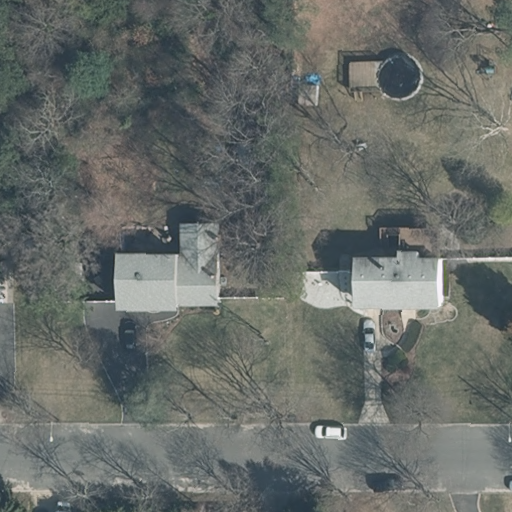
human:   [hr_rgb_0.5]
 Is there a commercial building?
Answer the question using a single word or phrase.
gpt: no

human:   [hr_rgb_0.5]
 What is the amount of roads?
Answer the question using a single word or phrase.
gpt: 1

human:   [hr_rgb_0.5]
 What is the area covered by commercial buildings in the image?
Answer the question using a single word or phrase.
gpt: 0m2

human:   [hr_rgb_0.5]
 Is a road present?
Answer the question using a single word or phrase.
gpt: yes

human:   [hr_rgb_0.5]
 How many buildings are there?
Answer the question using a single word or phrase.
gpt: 2

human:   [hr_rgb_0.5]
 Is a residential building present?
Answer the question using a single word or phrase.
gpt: yes

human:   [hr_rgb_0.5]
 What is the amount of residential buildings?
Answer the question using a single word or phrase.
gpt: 2

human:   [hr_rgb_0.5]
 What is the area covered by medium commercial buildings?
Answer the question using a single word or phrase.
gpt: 0m2

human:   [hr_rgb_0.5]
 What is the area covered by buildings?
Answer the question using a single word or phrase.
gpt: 471m2

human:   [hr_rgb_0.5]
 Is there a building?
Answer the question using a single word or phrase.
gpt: yes

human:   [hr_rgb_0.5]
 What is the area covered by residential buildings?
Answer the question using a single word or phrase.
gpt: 471m2

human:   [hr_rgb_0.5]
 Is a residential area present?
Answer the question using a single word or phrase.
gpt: yes

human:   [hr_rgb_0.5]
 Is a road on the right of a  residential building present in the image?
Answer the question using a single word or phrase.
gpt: no

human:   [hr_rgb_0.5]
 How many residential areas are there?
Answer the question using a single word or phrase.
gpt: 1

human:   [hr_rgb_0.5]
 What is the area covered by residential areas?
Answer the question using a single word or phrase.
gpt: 9196m2

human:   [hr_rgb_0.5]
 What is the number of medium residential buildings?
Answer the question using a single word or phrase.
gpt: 2

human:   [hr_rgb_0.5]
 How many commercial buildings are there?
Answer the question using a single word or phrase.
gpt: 0

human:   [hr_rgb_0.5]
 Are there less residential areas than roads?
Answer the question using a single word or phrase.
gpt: no

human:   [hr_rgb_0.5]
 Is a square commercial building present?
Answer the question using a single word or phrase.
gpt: no

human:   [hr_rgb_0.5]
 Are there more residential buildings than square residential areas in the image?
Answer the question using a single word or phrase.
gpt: yes

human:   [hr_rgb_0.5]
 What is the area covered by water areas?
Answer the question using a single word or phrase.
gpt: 0m2

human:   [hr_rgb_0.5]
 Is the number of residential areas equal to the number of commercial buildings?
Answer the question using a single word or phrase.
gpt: no

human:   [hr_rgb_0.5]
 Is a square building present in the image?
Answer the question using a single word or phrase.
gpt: no

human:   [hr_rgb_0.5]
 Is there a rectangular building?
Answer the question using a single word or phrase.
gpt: no

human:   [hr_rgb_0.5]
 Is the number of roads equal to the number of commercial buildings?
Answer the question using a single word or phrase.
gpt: no

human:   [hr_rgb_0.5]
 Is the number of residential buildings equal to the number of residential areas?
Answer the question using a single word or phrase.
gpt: no

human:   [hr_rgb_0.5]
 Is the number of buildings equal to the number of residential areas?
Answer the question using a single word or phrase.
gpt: no

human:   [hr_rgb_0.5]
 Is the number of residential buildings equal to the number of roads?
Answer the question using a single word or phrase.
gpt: no

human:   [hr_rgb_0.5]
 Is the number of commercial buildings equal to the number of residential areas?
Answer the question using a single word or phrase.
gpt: no

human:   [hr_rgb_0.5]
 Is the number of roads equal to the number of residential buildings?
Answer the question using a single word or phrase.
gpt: no

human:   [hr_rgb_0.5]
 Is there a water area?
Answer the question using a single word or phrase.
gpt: no

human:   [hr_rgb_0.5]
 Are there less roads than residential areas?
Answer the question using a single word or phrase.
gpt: no

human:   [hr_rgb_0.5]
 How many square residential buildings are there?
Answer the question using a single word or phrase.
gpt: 0

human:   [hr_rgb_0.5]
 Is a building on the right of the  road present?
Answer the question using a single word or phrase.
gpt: yes

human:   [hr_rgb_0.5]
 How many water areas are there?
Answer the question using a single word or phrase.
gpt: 0

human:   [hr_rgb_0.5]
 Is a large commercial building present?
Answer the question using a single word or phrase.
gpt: no

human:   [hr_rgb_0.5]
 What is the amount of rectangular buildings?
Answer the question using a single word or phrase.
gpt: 0

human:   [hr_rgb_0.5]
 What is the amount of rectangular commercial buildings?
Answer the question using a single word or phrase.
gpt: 0

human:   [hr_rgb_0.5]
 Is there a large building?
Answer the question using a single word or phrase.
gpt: no

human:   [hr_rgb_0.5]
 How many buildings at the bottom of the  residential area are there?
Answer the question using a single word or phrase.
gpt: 2

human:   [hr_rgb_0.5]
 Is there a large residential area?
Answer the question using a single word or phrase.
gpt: yes

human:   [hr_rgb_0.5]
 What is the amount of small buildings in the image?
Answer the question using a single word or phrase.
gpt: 0

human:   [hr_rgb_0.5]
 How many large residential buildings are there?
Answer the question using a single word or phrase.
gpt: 0

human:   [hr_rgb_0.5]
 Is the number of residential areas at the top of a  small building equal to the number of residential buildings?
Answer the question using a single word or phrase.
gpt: no

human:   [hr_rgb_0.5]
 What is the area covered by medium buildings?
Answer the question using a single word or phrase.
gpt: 471m2

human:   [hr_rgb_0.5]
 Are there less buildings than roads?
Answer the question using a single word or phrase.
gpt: no

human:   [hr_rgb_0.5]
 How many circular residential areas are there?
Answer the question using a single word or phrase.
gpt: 0

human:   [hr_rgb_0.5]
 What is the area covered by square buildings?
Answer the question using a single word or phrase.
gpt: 0m2

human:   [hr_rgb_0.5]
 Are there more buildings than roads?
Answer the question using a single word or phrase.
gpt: yes

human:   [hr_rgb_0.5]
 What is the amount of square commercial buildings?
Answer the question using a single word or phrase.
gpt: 0

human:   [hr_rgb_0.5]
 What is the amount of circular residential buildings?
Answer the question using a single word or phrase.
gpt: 0

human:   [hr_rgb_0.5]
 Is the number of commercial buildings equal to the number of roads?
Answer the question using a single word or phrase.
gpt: no

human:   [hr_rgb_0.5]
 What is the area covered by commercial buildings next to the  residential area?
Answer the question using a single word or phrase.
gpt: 0m2

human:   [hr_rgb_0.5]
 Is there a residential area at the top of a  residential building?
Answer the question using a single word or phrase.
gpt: yes

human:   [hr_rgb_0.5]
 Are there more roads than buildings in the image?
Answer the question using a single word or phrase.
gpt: no

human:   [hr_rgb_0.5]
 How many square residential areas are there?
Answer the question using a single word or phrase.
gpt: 0

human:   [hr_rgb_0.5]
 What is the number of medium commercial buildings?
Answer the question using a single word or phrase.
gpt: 0

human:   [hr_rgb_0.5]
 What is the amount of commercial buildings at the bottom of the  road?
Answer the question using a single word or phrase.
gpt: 0

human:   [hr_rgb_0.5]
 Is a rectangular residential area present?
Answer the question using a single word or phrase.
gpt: no

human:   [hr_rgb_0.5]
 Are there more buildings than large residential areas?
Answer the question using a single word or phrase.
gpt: yes

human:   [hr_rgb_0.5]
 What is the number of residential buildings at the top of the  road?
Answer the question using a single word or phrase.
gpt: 2

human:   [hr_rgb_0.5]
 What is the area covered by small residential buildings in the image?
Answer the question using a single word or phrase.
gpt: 0m2

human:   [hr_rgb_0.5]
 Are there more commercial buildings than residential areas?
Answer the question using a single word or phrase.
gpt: no

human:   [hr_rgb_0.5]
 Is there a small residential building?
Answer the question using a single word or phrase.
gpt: no